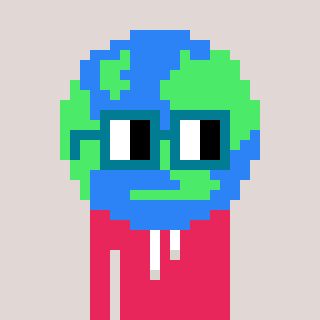
a pixel art character with square dark green glasses, a earth-shaped head and a redpinkish-colored body on a warm background